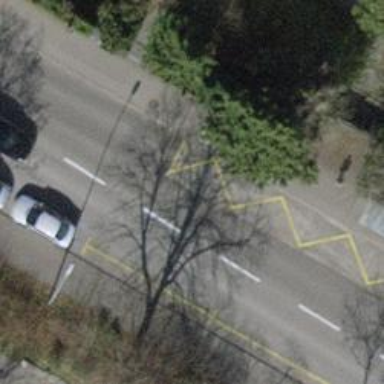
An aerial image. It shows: Residential road with asphalt surface. There is separate cycleway on the left side and sidewalk.